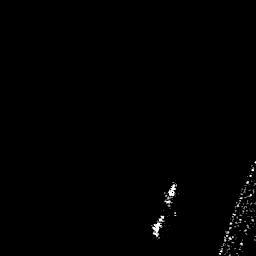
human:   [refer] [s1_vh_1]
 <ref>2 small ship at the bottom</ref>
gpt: <box>[[63, 70, 69, 80, 0]], [[58, 83, 64, 92, 0]]</box>